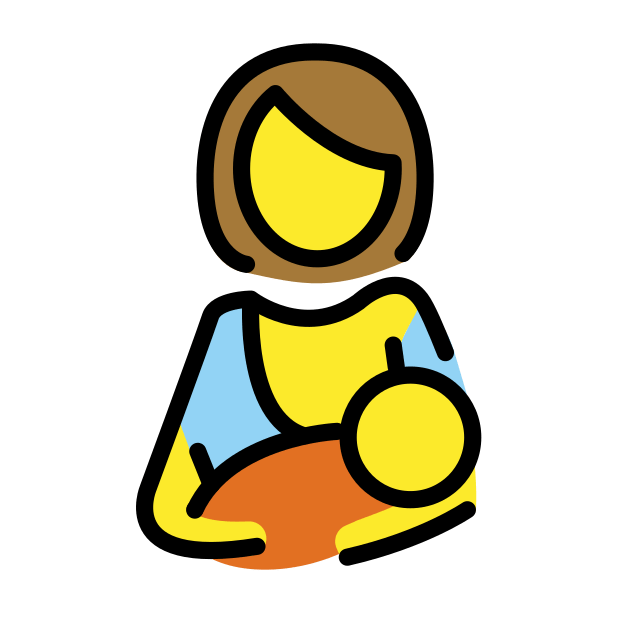
Emoji: 🤱
Name: breast-feeding
Unicode: 0x1f931